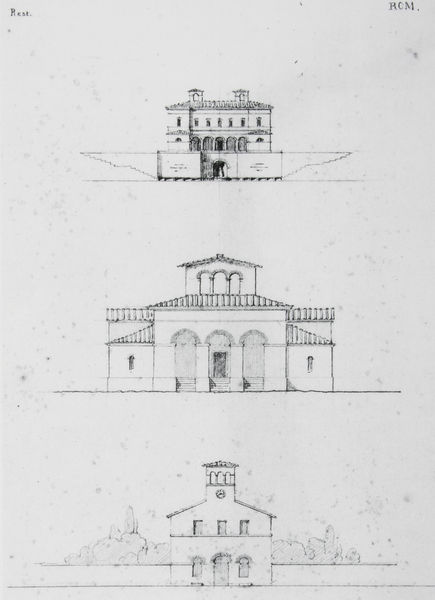
Titel: Gebäudestudien in Rom
Künstler: Friedrich von Gärtner
Standort: München
Institution: Architekturmuseum der Technischen Universität
Schlagwörter: baum, weiß, bäume, kirchturm, fenster, grau, schwarz, skizze, strasse, säulen, tür, zeichnung, dach, gebäude, haus, zaun, architektur, häuser, brüstung, busch, kirche, drei, front, frontal, renaissance, turm, balkon, terrasse, papier, ansicht, bogen, fassade, fassaden, italien, studie, dächer, mauer, ziegel, grafik, graphik, rundbogen, treppe, treppen, symmetrie, gerade, uhr, geländer, stufen, stil, tor, kirchen, bögen, eingang, türme, torbogen, balustrade, radierung, stich, schwarzweiß, bleistift, entwurf, arkaden, rom, studien, bauhaus, portal, villa, geschosse, plan, entwürfe, skizzen, kupferstich, stockwerke, querschnitt, bau, schindel, römisch, toskana, triumphbogen, aufriss, architekturzeichnung, bauplan, goldener schnitt, satteldach, aufrisse, palladio, gesimse, vasari, anbauten, architekturskizze, ansichten, oberitalien, mediteran, hausansicht, archigramm, alle seiten gleich schön, rcm, ansichtaufriss, sasari